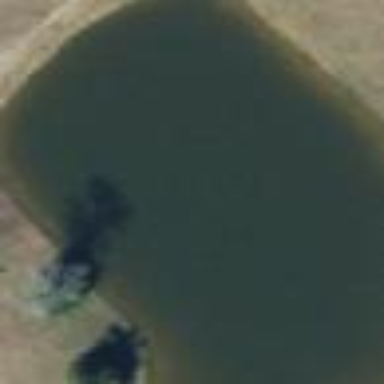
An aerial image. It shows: Reservoir of natural water.